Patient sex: M
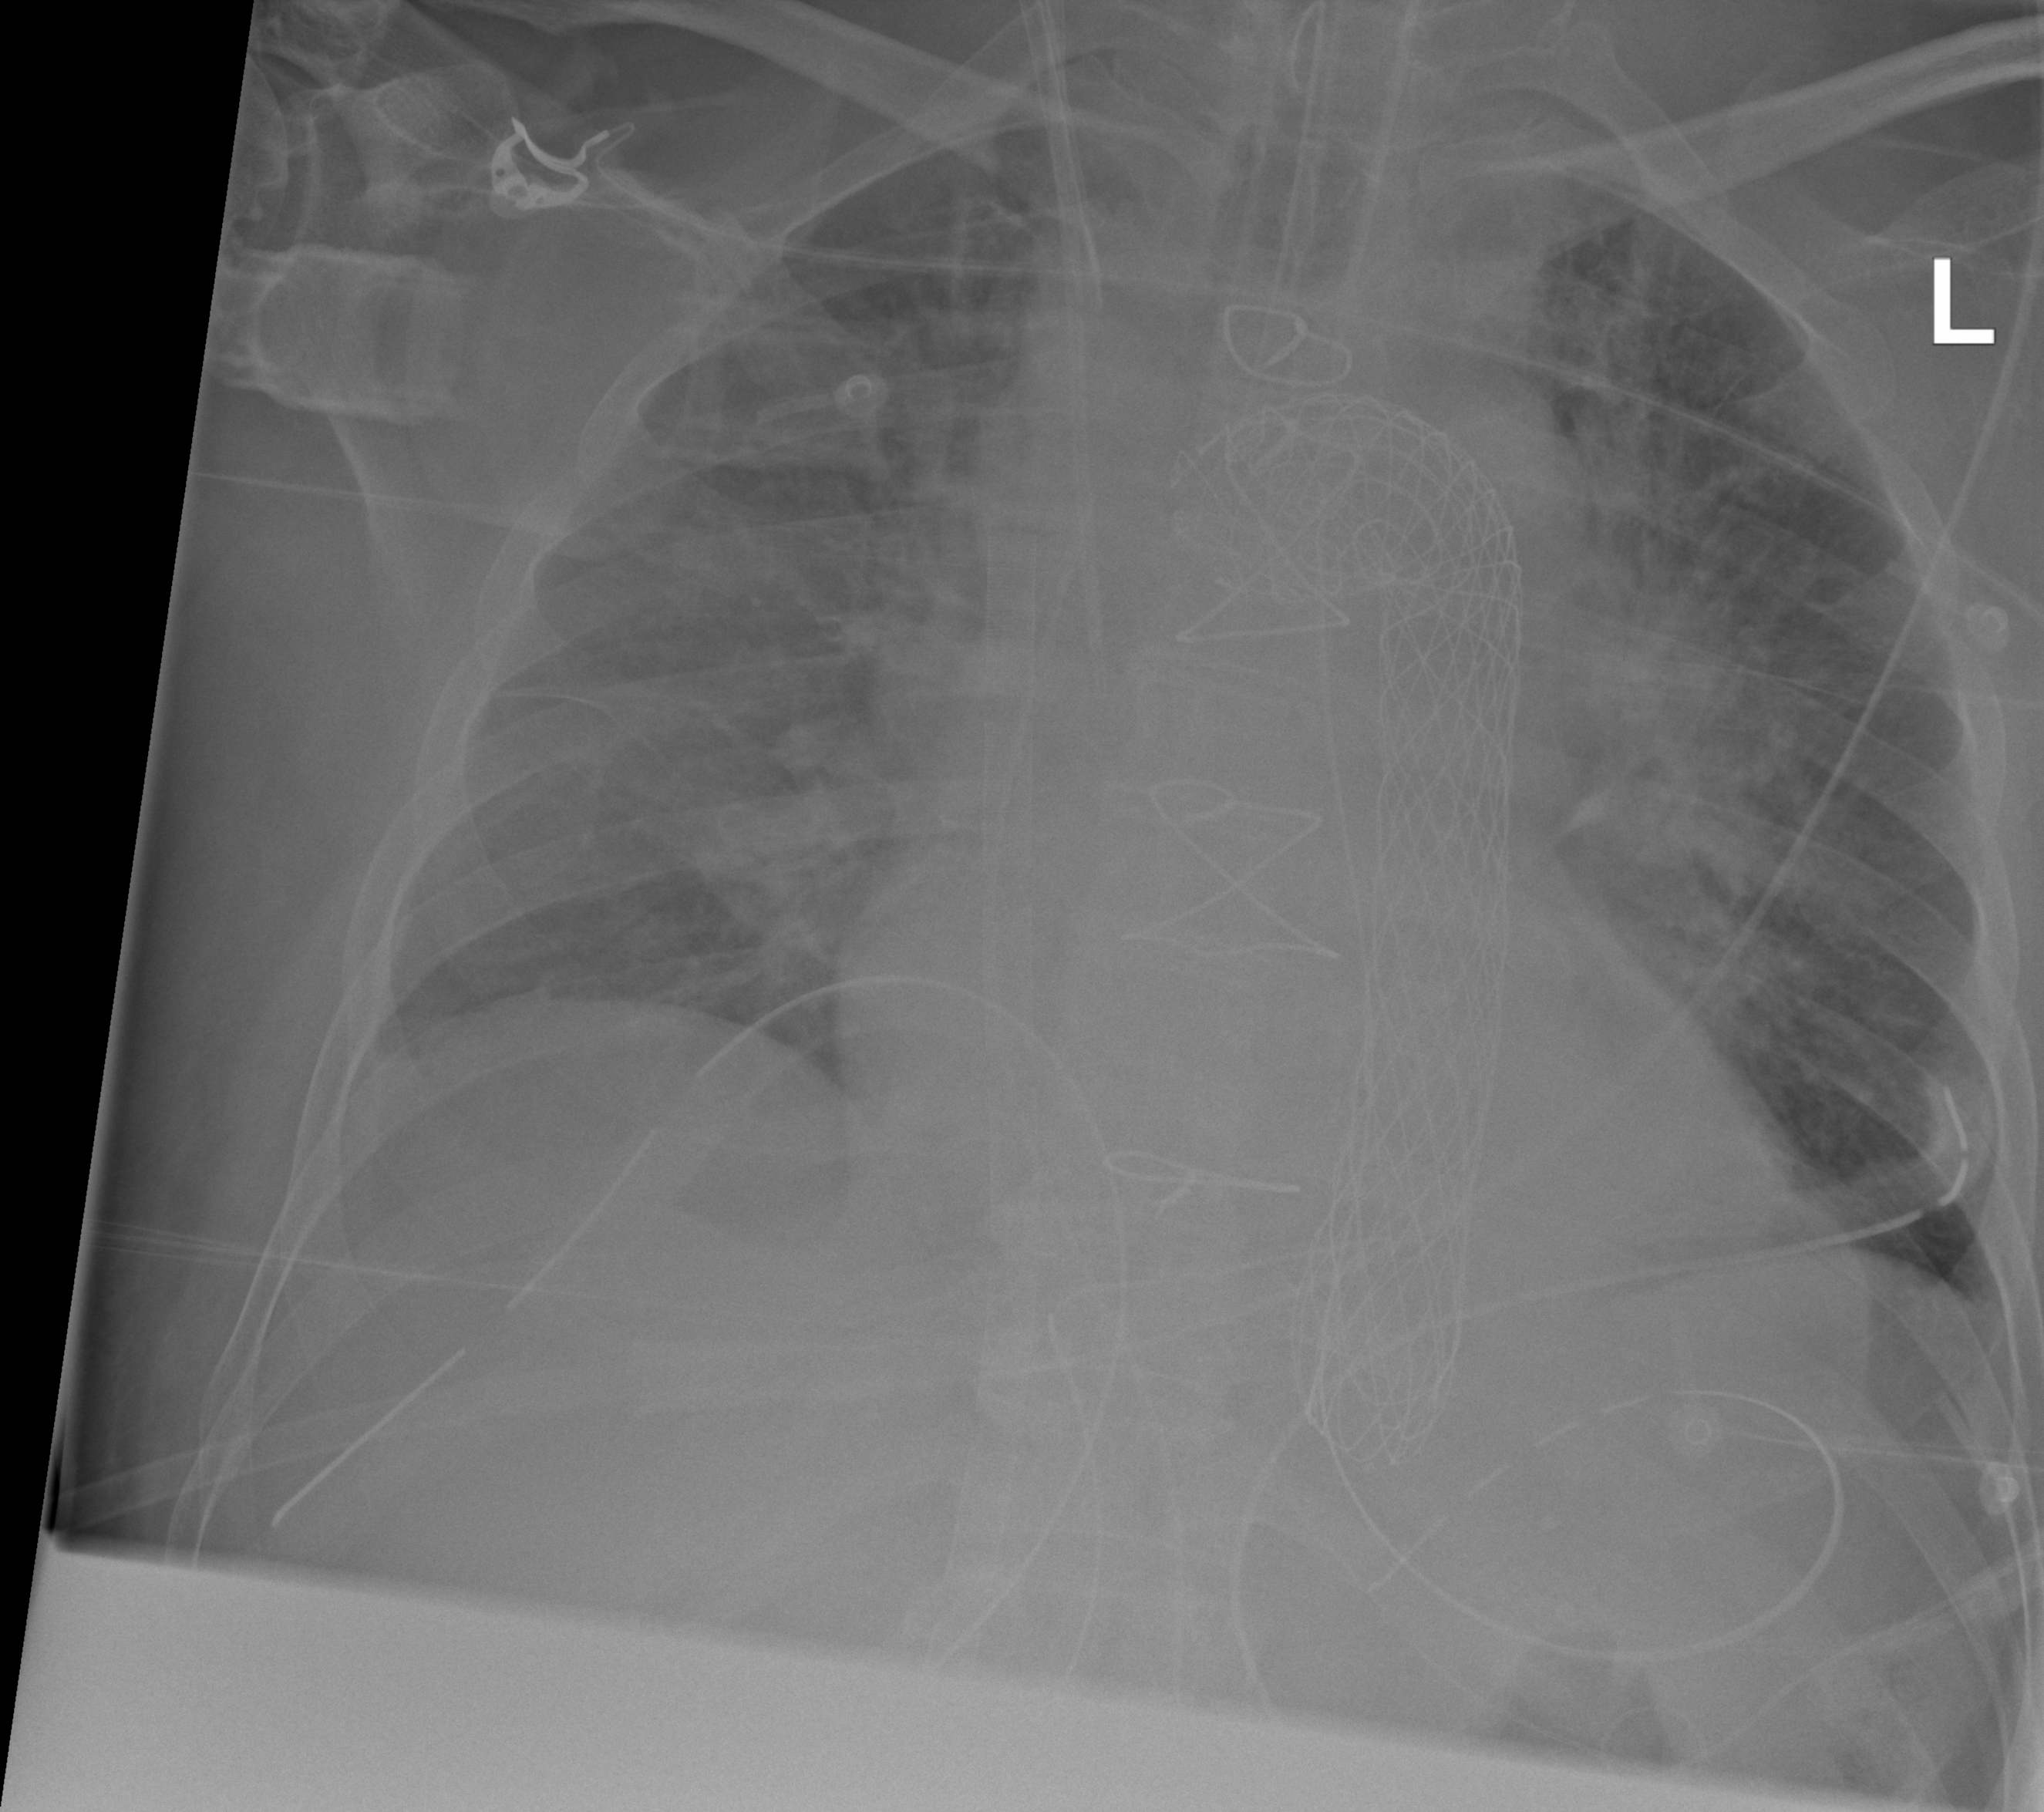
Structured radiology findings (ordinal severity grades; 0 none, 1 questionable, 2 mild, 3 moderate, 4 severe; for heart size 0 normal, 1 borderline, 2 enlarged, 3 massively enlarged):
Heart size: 2
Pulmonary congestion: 3
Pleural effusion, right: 0
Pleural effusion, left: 0
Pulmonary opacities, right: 2
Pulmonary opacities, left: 2
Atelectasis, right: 0
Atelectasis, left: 0